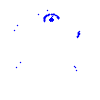
Particle: kaon